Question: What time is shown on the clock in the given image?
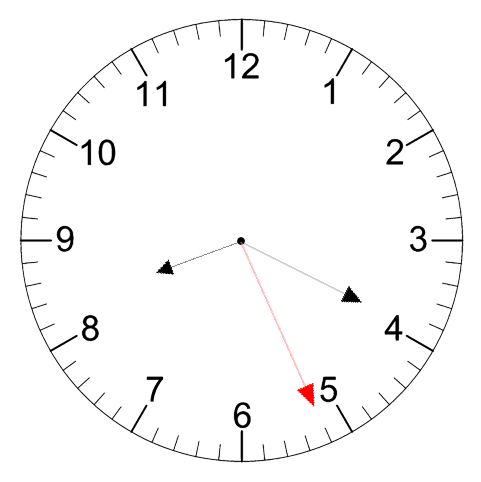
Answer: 08:19:26